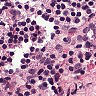
Metastatic tissue present: no